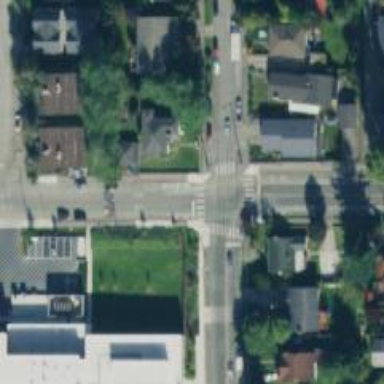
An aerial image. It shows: Asphalt footway with uncontrolled zebra crossing.